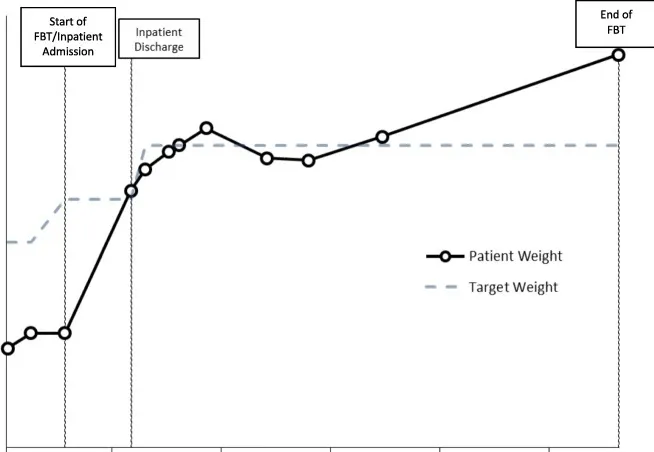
Case 1 weight graph (Amy).
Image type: chart (chart)